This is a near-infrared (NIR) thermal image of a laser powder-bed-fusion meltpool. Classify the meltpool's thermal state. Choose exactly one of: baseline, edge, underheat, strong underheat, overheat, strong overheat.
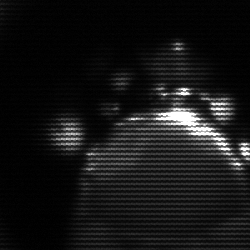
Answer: baseline